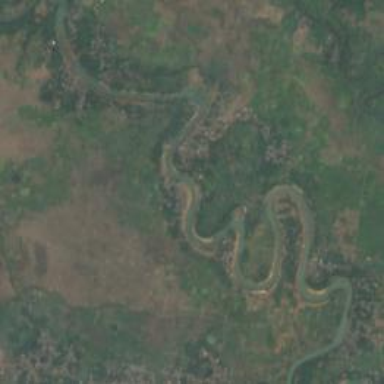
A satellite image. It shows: Beautiful view of river.